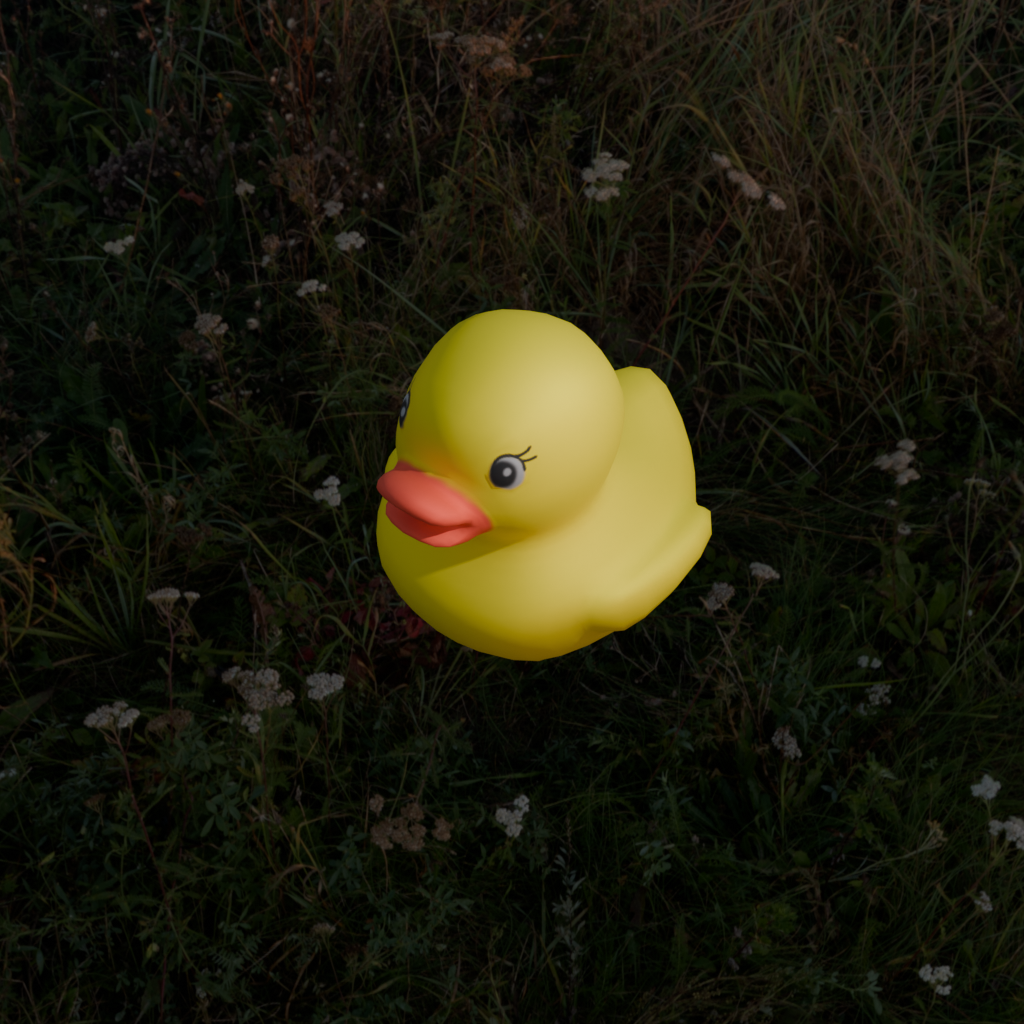
an image of a yellow rubber duck seen from <front_left_top> in a meadow at dawn with paths through the vegetation.